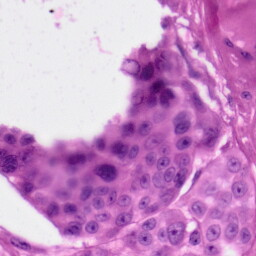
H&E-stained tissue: Skin